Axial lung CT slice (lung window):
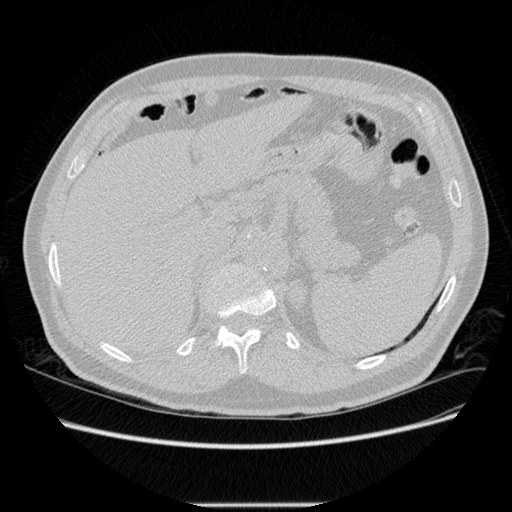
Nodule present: no